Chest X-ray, PA view. Patient: 36 years old, sex F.
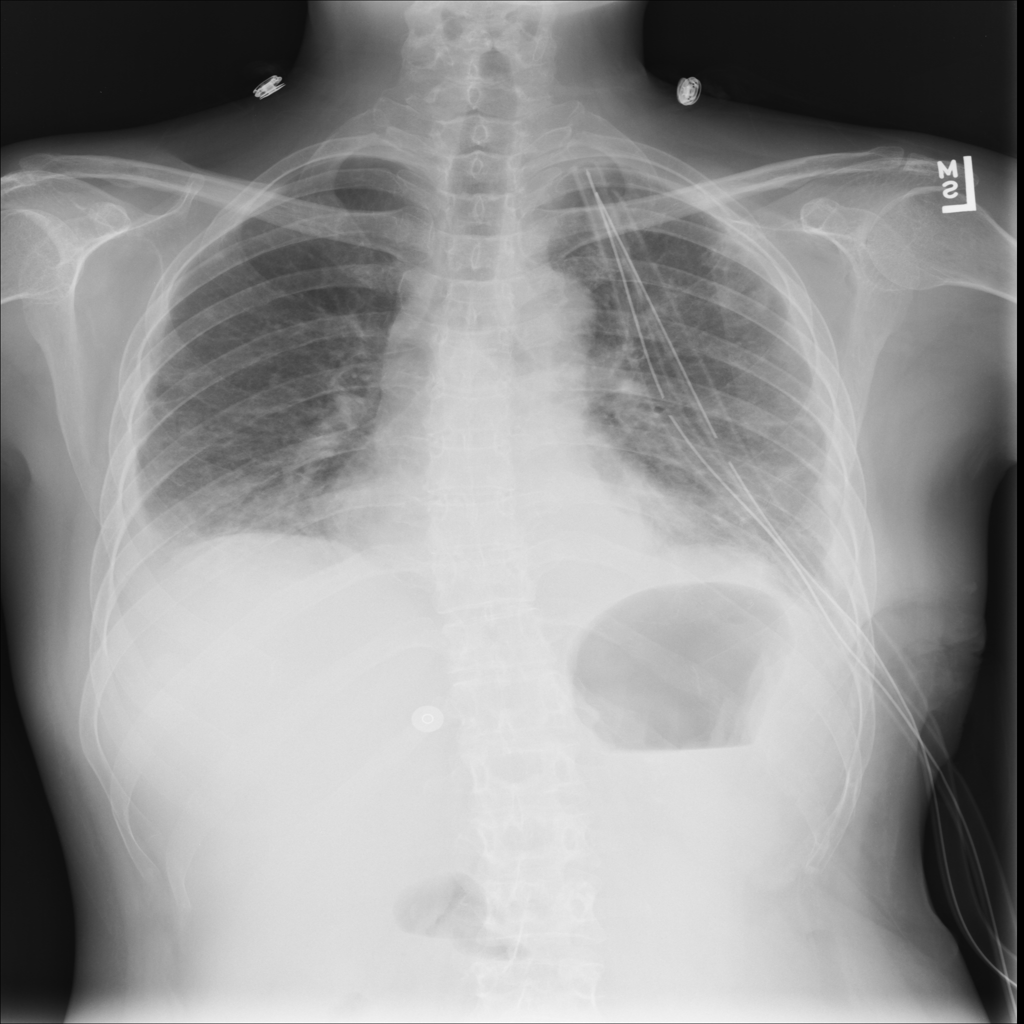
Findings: Atelectasis, Effusion, Pleural_Thickening